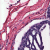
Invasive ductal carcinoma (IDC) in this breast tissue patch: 0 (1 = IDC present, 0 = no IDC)